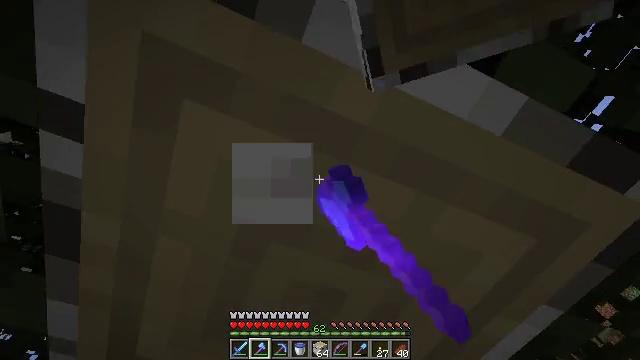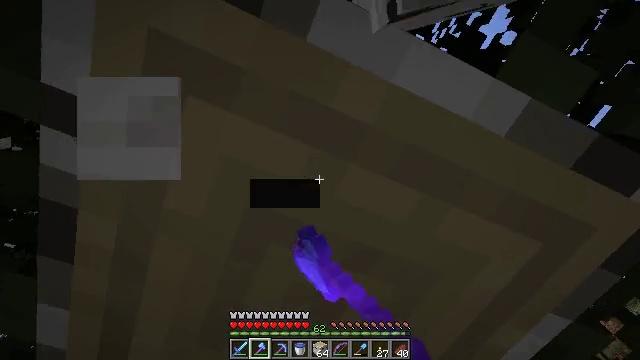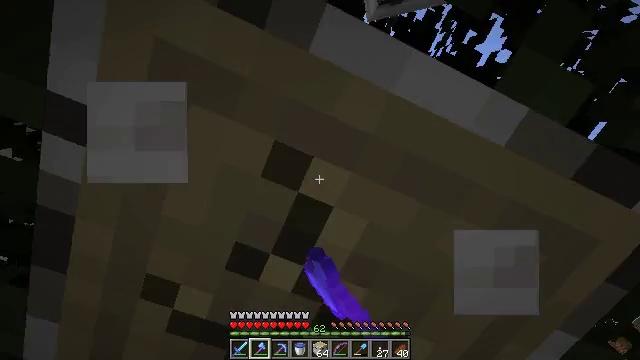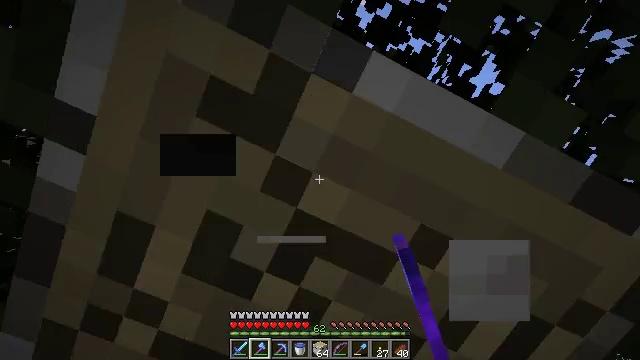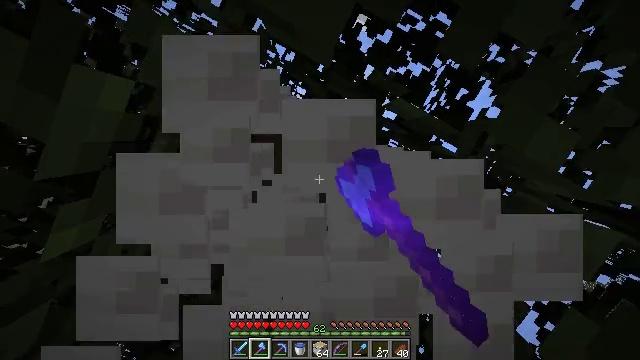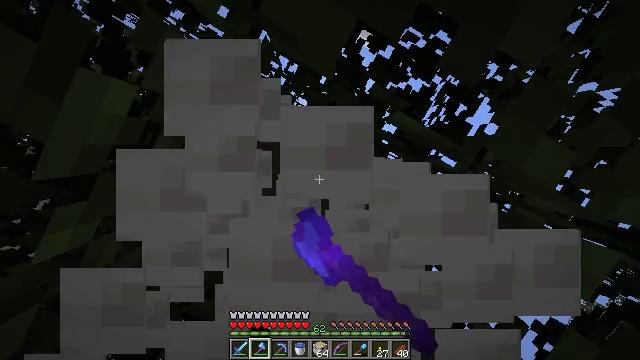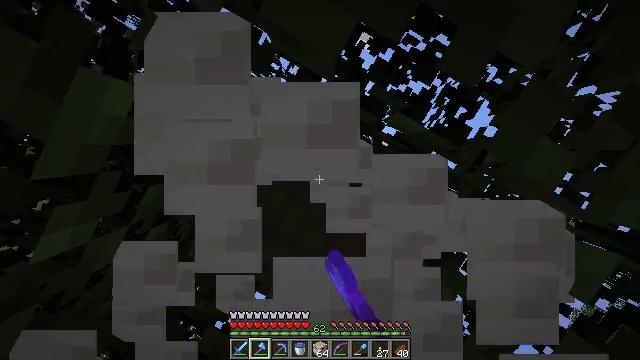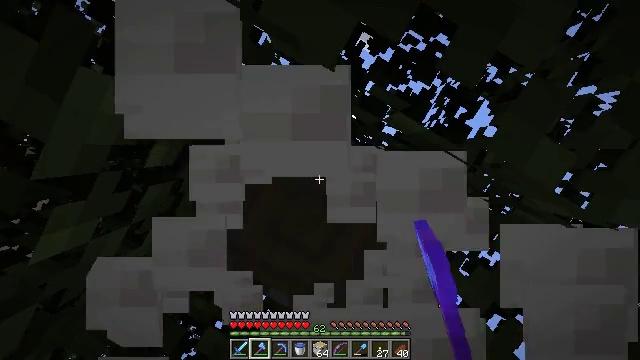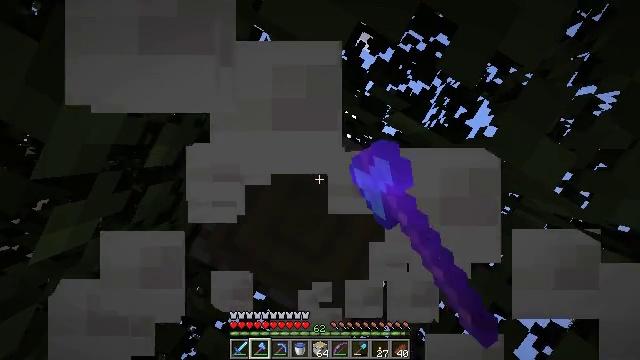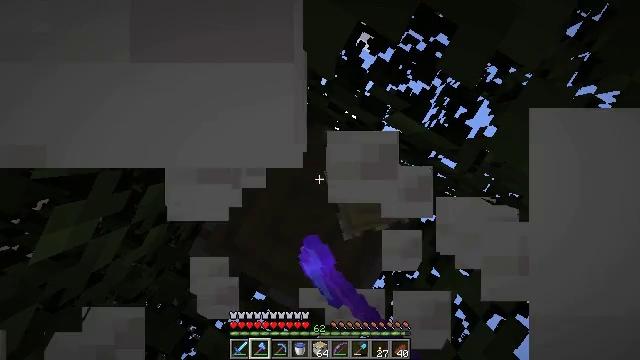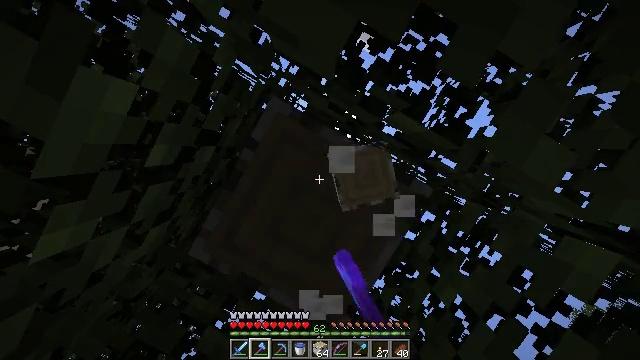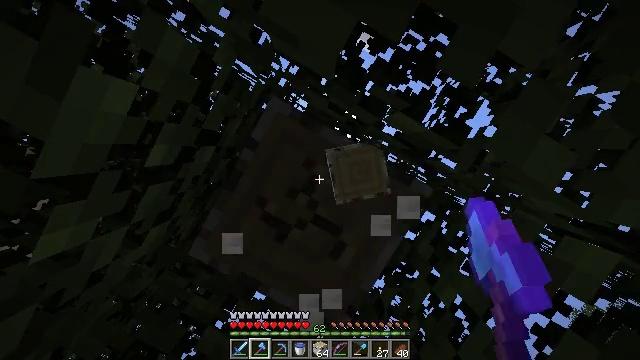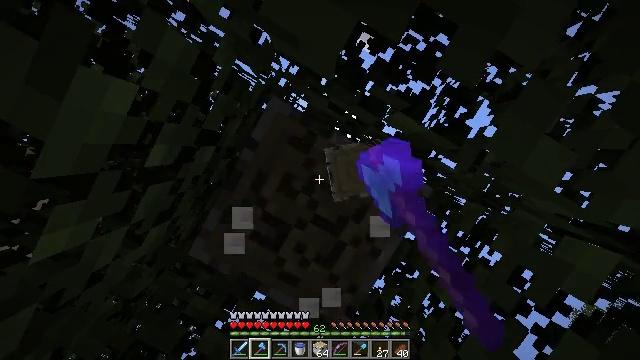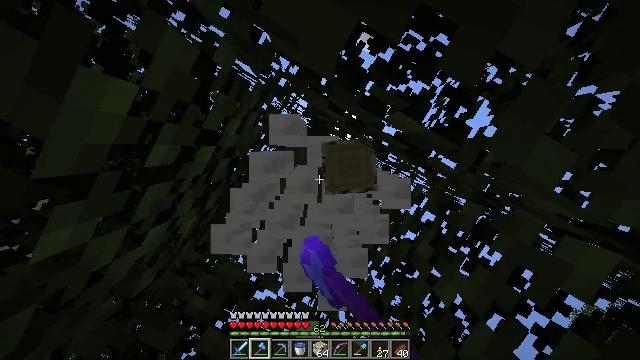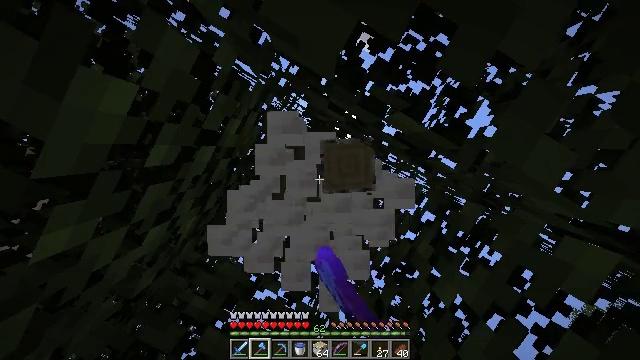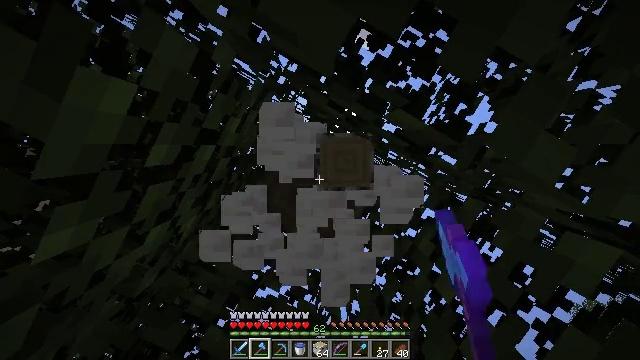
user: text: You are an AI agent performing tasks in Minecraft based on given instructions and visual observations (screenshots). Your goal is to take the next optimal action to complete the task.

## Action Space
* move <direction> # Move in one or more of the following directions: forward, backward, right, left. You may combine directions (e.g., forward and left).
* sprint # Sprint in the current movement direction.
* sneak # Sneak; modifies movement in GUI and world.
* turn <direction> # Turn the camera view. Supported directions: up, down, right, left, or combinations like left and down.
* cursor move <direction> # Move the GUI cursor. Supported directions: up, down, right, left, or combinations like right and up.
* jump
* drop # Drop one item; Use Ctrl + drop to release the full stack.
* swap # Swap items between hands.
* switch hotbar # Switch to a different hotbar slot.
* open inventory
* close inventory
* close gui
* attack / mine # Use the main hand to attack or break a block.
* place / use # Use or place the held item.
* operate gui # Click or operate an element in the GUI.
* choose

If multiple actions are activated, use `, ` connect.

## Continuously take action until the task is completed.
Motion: motion action
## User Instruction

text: Harvest birch logs from birch trees.
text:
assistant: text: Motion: turn up, attack / mine
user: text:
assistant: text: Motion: turn up, attack / mine
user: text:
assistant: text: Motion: turn right and up, attack / mine
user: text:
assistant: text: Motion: turn right and up, attack / mine
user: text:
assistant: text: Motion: turn right and up, attack / mine
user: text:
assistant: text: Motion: attack / mine
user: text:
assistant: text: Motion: attack / mine
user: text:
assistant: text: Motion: attack / mine
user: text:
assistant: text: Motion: attack / mine
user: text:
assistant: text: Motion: attack / mine
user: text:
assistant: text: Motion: attack / mine
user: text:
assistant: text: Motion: attack / mine
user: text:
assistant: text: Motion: attack / mine
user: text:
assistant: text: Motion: attack / mine
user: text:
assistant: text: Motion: attack / mine
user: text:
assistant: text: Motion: attack / mine
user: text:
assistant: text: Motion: attack / mine
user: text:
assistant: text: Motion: attack / mine
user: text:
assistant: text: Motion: attack / mine
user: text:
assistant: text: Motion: attack / mine
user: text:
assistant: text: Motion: attack / mine
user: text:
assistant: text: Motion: attack / mine
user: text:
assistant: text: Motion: attack / mine
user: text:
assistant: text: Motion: attack / mine
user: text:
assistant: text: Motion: attack / mine
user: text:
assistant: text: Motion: attack / mine
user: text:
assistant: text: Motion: attack / mine
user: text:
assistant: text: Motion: attack / mine
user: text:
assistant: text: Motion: no_op
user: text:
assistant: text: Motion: turn left and down